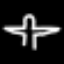
Label: airplane